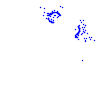
Particle: proton